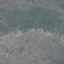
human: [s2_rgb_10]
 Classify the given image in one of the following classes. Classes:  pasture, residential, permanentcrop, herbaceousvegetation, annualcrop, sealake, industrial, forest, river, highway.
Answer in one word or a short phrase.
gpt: HerbaceousVegetation